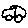
Label: car